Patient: sex M, age 42
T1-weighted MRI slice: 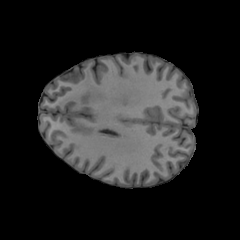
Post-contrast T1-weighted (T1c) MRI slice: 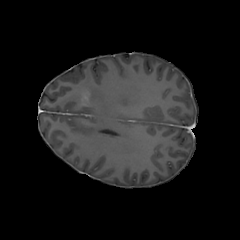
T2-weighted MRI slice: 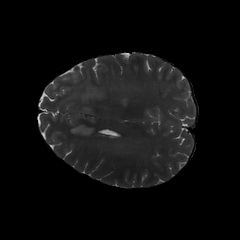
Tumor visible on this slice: yes
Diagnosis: Glioblastoma, IDH-wildtype
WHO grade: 4